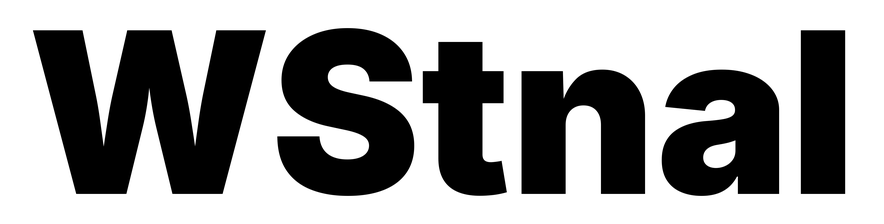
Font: Inter_Black